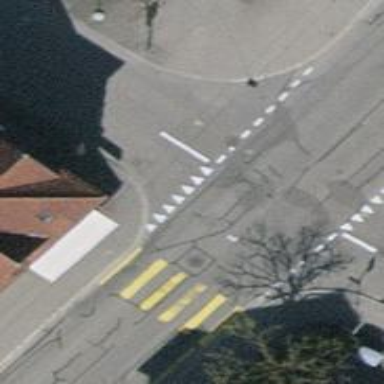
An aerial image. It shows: Unmarked crossing on the road.